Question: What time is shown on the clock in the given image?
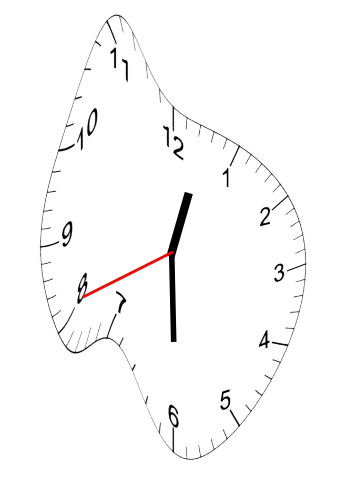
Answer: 12:29:41